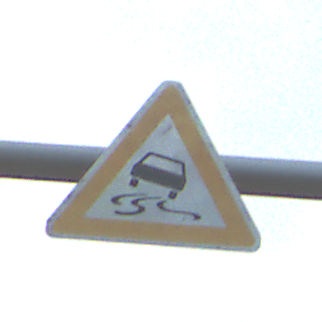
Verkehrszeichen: SchleuderOderRutschgefahr
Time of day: SunriseSunset
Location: Outdoor (RoadRail)
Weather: PartlyCloudy
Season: NotSpecified
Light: Natural